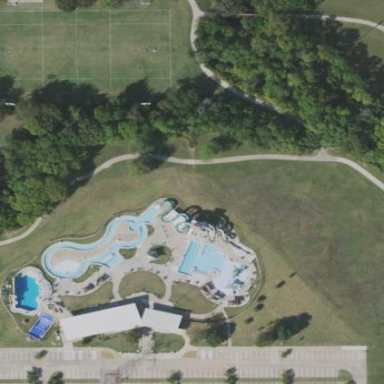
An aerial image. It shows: Water park.